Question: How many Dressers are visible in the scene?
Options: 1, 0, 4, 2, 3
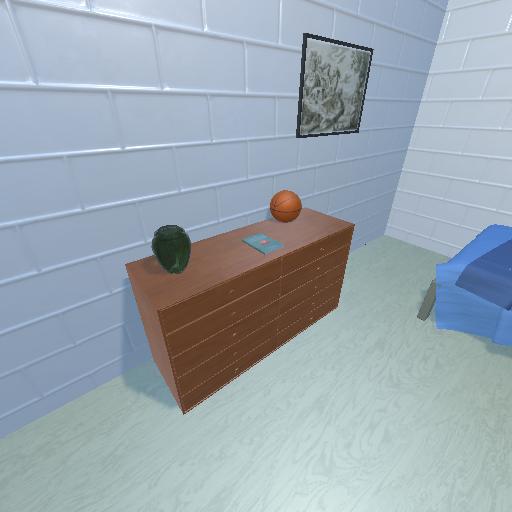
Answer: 1